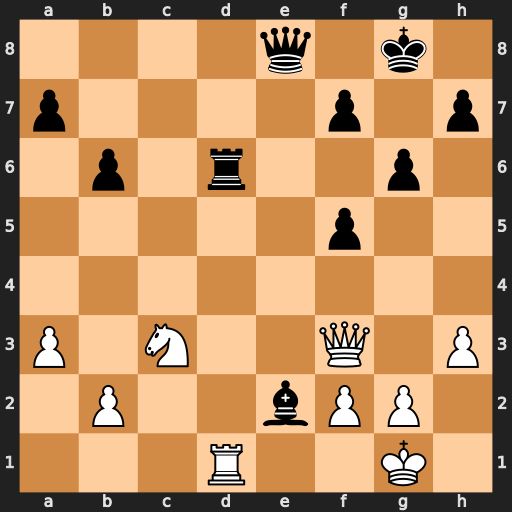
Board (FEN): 4q1k1/p4p1p/1p1r2p1/5p2/8/P1N2Q1P/1P2bPP1/3R2K1
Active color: w
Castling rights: -
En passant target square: -
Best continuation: Re1 Bxf3 Rxe8+